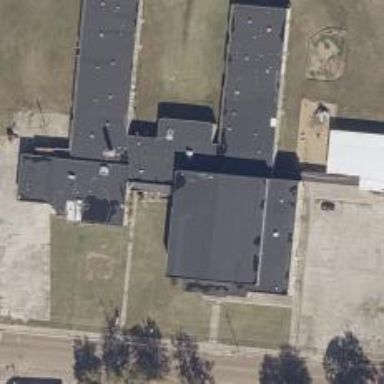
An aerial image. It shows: School.